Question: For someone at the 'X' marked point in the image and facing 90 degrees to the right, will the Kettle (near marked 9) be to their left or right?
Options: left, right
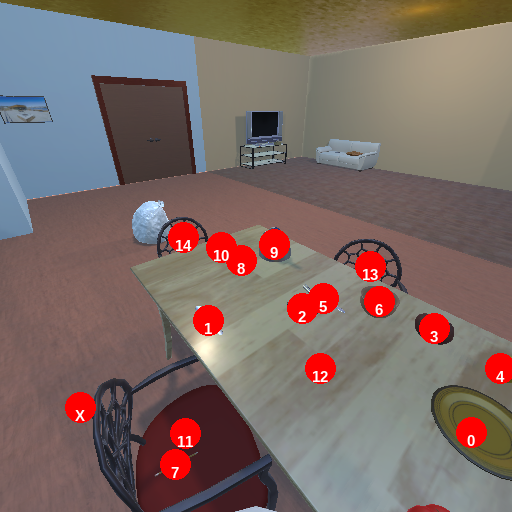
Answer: left